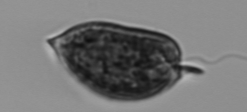
Label: Prorocentrum_micans